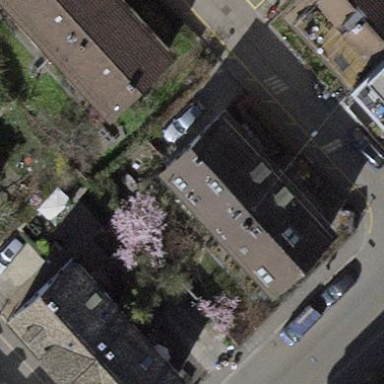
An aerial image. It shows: Semi-detached house with gabled roof.